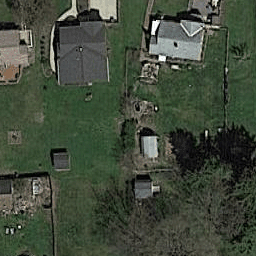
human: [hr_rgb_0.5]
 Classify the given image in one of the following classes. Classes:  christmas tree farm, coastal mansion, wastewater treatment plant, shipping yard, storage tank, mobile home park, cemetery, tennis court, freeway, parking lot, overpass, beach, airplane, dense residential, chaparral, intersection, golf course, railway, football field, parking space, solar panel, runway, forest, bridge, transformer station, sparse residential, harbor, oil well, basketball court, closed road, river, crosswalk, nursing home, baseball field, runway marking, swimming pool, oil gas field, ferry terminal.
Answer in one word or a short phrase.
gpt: sparse residential